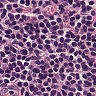
Metastatic tissue present: no